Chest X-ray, PA view. Patient: 52 years old, sex F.
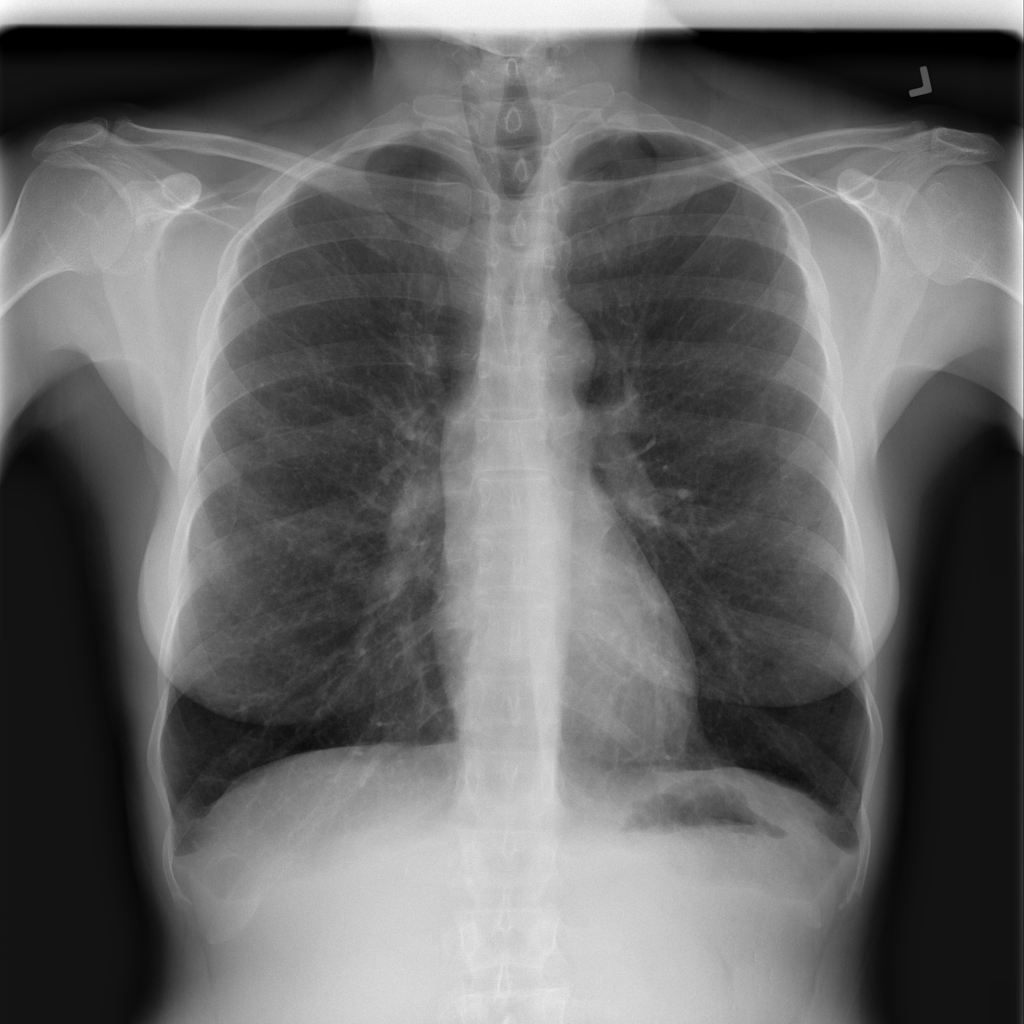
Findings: No Finding